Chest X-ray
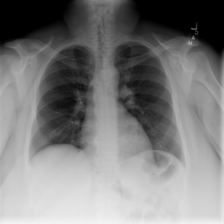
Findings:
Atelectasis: negative
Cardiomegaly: negative
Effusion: negative
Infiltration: positive
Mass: negative
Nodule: negative
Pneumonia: negative
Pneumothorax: negative
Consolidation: negative
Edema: negative
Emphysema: negative
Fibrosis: negative
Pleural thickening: negative
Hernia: negative